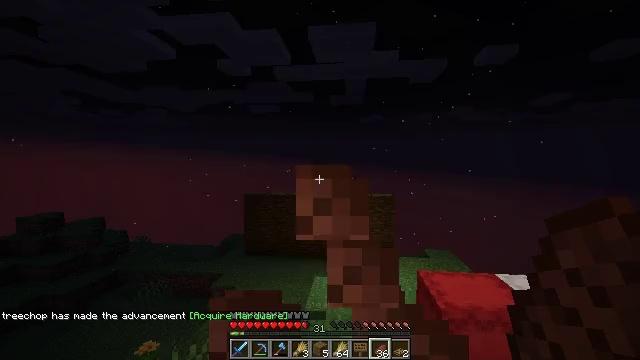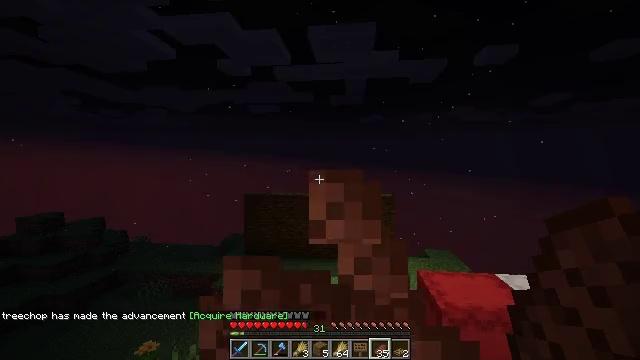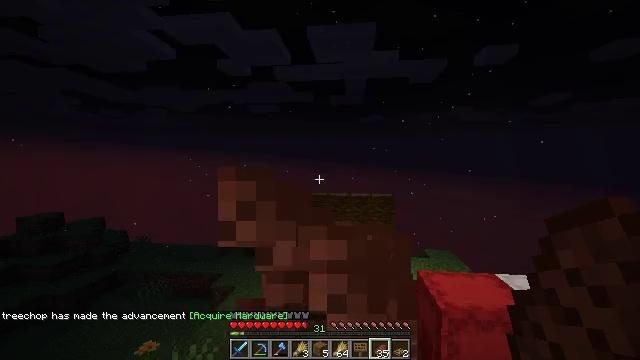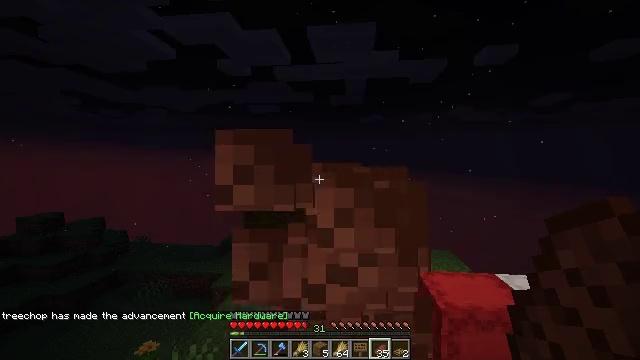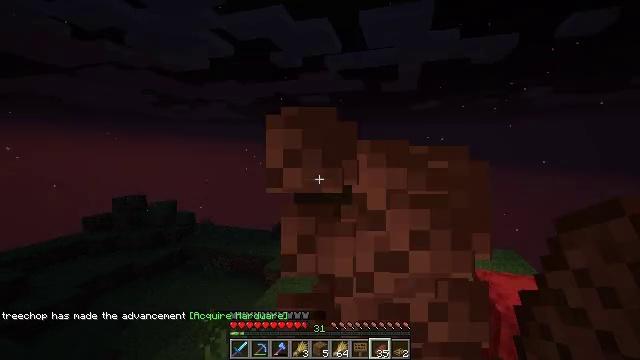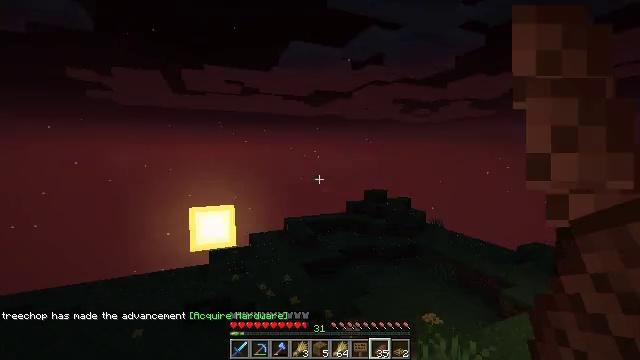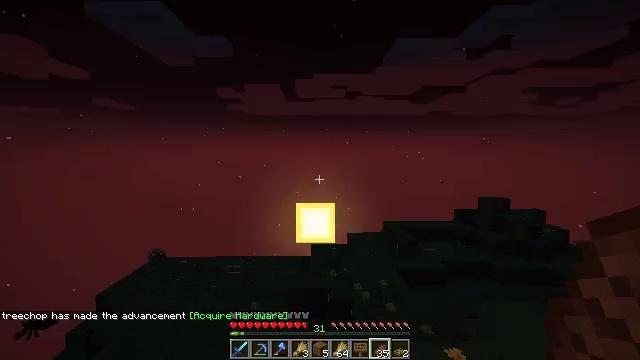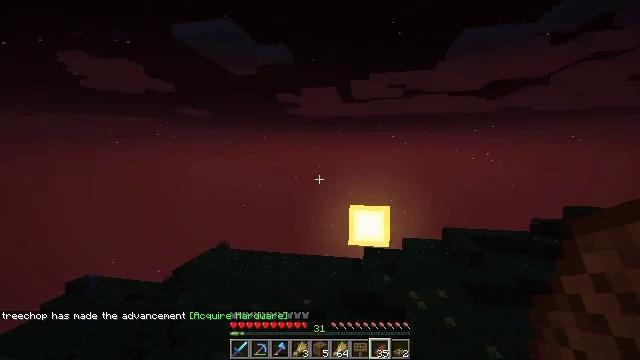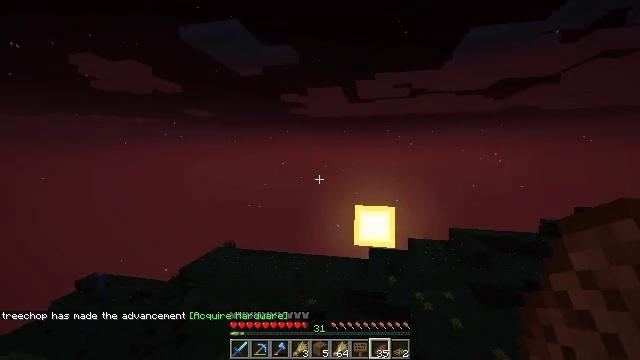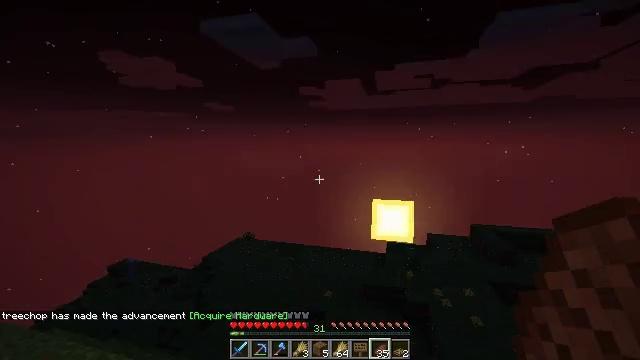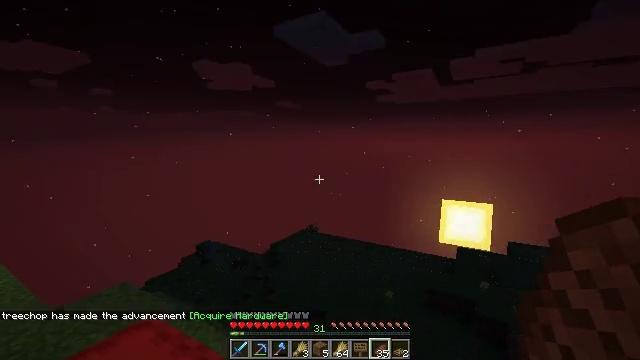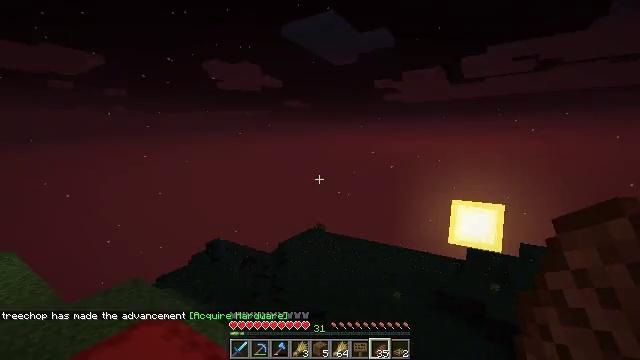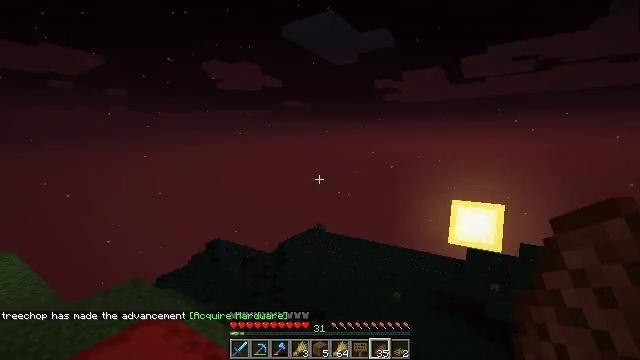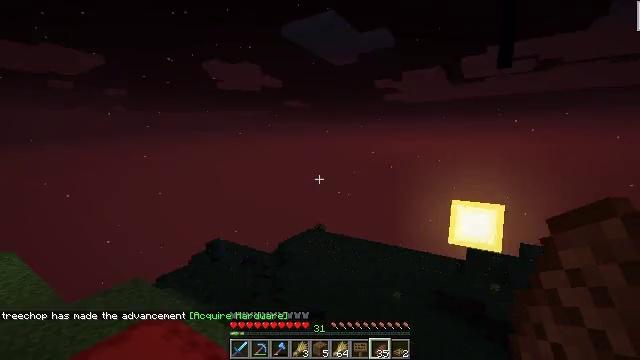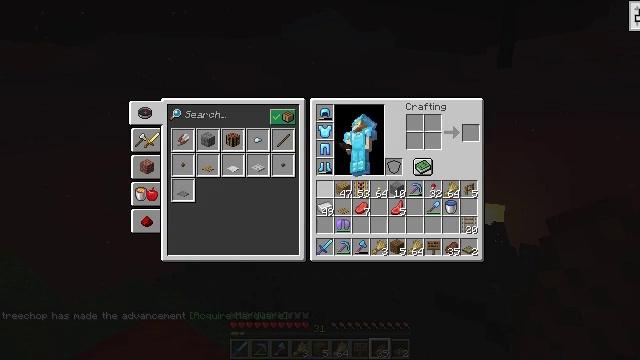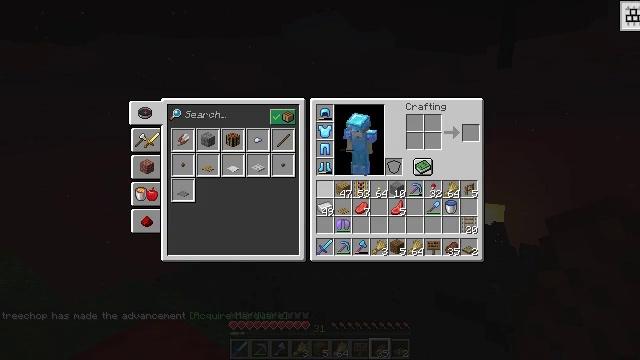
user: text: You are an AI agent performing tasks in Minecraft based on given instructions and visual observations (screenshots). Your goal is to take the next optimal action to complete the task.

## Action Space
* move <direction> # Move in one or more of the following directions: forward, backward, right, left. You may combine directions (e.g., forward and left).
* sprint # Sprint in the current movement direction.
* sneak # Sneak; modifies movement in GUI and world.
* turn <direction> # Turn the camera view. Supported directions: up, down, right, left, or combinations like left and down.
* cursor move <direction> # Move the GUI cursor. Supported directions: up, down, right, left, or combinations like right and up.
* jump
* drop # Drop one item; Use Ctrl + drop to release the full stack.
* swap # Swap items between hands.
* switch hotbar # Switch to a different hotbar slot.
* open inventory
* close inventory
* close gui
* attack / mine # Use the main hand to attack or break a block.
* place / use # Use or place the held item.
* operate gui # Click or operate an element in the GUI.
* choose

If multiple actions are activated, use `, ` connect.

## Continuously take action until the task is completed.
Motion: motion action
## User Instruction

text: Dismantle the red bed.
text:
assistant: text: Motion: use / place
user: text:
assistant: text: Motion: use / place
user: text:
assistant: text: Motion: use / place
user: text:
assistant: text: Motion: turn left and down, use / place
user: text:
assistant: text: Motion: turn left, use / place
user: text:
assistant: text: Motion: turn left, use / place
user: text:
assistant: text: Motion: turn left, use / place
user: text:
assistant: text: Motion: turn left, use / place
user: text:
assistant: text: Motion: turn left and down, use / place
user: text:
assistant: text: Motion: turn left, use / place
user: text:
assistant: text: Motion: turn left, use / place
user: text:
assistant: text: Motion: use / place
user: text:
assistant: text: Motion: use / place
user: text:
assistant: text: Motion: use / place, open inventory
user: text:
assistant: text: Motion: open inventory
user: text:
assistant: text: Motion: cursor move right and down, open inventory
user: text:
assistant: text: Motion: cursor move right and down
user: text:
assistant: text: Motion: cursor move right
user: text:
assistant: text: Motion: no_op
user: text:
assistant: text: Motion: no_op
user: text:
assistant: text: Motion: cursor move up
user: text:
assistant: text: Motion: cursor move left and up
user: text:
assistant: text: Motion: no_op
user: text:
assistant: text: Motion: no_op
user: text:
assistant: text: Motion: cursor move right and down
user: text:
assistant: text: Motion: cursor move right
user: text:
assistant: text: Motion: no_op
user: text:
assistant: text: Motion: cursor move left and up
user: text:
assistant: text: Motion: cursor move left and up
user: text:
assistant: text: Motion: no_op